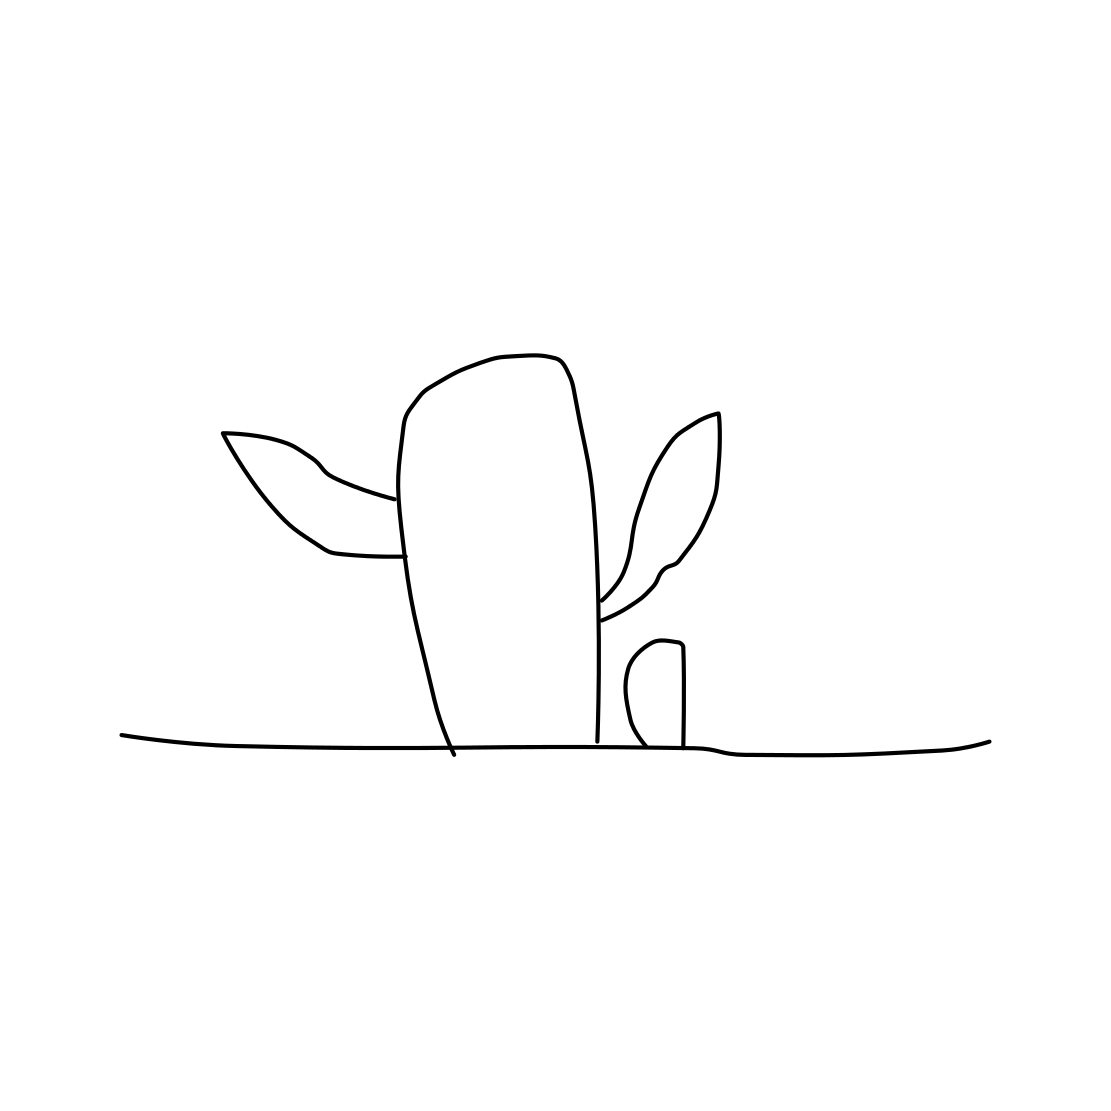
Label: cactus